Question: '''
if(empty($_POST)=== false){
//send email
$fullname = $_REQUEST['fullname'];
$names = $_REQUEST["fullname"];
$phonenumber = $_REQUEST['phonenumber'];
$mobilenumber = $_REQUEST['mobilenumber'];
$postcode = $_REQUEST['postcode'];
$level = $_REQUEST['level'];
$creditors = $_REQUEST['creditors'] ;
$status = $_REQUEST['status'] ;
$monthly = $_REQUEST['monthly'] ;
$partner = $_REQUEST['partner'] ;
$subject="The Debt Advice Service";
$message = "Full Name: ".$fullname. "
";
$message .="Phone Number: ". $phonenumber."
";
$message .="Mobile Number: ".$mobilenumber."
";
$message .="Postcode: ".$postcode."
";
$message .="Level Of Debt: ".$level."
";
$message .="How many debts / creditors: ".$creditors."
";
$message .="Employment Status: ".$status."
";
$message .="Monthly Income (PS): ".$monthly."
";
$message .="Partner's Income(PS): ".$partner."
";
$headers = 'From: '.$names."
".
'X-Mailer: PHP/' . phpversion();
//$name = $_REQUEST['fullname'];
//$headers = "From: $name";
mail("mymail.com", $subject, $message, $headers);
mail("mymail.com", $subject, $message, $headers);
}
'''
The output:

I got an issue at '$header' because if I input one-word name, the name is valid but if I put a full name, the sender will tell "unknown sender" please help me with my problem.
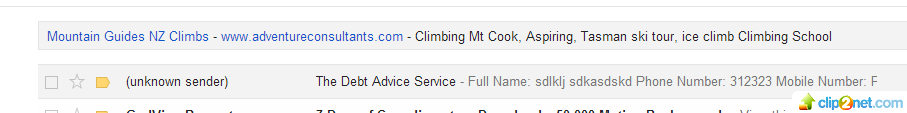
Answer: First fill up all the contents so that the form has data to parse for all fields. After that, you can use JQuery or third party plugins (parsley.js) for Data Validations for the required to be filled and formatted. By that way your form works perfectly.